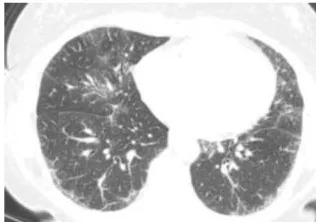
Case 1: Nonspecific interstitial pneumonitis in a 51-year-old female with autoimmune features clinically. Axial.
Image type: radiology (ct)